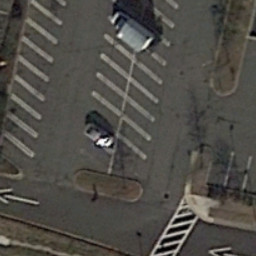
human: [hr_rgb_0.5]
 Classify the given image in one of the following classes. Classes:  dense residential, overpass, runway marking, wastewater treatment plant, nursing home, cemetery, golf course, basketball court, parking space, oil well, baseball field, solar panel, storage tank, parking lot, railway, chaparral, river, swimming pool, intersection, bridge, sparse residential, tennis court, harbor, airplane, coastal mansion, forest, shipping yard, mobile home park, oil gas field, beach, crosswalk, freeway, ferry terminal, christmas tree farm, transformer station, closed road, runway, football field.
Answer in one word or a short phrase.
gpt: parking space